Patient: sex M, age 36
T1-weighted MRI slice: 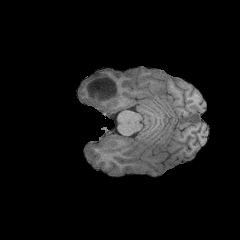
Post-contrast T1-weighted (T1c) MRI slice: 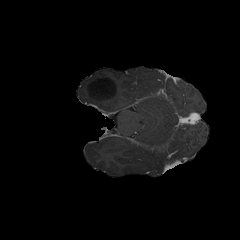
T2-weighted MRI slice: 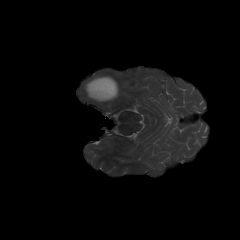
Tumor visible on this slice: yes
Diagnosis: Astrocytoma, IDH-mutant
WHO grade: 3